Question: I have a program that is meant to take data from 2 separate text files, place them in arrays, compare them to each other, and output certain results. However, when I read the data from the files and try to display the data, I get a lot of weird symbols before it finally displays all the data in the text files. Here is the code.
'''
// Ch07-Exam Grader.cpp : Defines the entry point for the console application.
//
//Libraries
#include "stdafx.h"
#include <iostream>
#include <fstream>
#include <iomanip>
#include <string>
using namespace std;
//Prototypes
void initialization(void);
void proccess(void);
void eoj(void);
void writeIt(void);
void readIt(void);
void calculate(void);
//Global Variables
ifstream student;
ifstream correct;
int main()
{
initialization();
return 0;
}
//This function opens the files and calls the function to send the data into the array
void initialization (void){
correct.open("CorrectAnswers.txt");
readIt();
student.open("StudentAnswers.txt");
readIt();
}
void proccess (char c[], char s[], int length){
int correctCount = 0;
int incorrectCount = 0;
for (int i = 0; i< length; i++){
if (s[i] == c[i]){
correctCount = correctCount + 1;
} else {
incorrectCount = incorrectCount + 1;
}
}
}
void eoj (void){
}
void writeIt (void){
}
//This function will take the data and place it into seperate arrays
void readIt (void){
char studentArray[20]; //Array to hold the student answers
char correctArray[20]; //Array to hold the correct answers
//Loops to place data to seperate arrays
for (int i = 0; !correct.eof(); i++){
correct >> correctArray[i];
}
for (int j = 0; !student.eof(); j++){
student >> studentArray[j];
}
for (int i = 0; i < 20; i++){
cout << studentArray[i] <<endl;
}
proccess(correctArray, studentArray, 20);
}
void calculate (void){
}
'''
And this is the result:

Only the letters are a part of the text file.
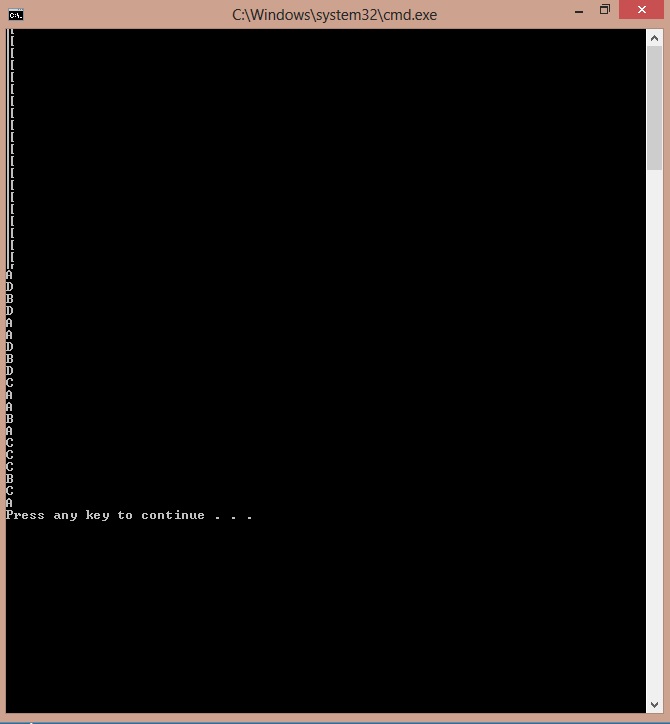
Answer: Why do you call readIt() twice in initialization() function? It looks like readIt() expects that both files are open, but you open first file, call readIt(), open second file, call readIt() again. May be the reason of the problem in this defect?